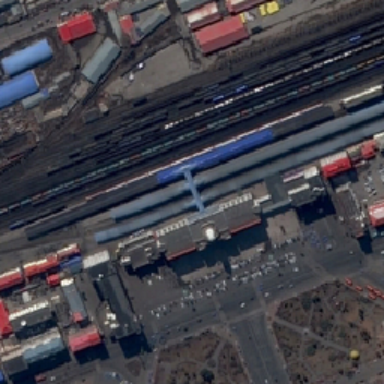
A lot of running train tracks .